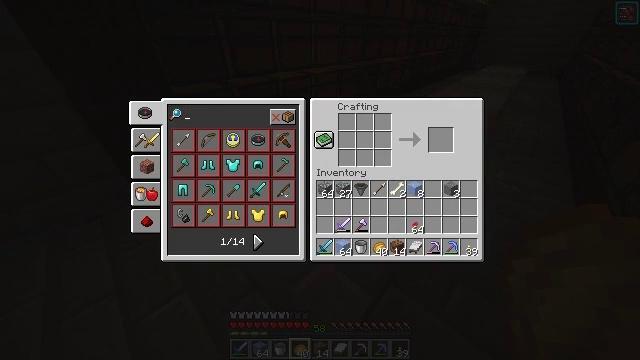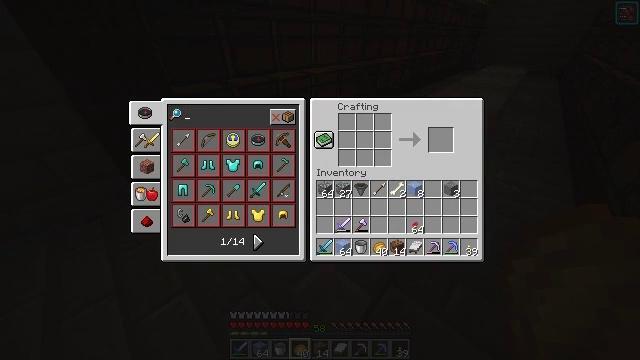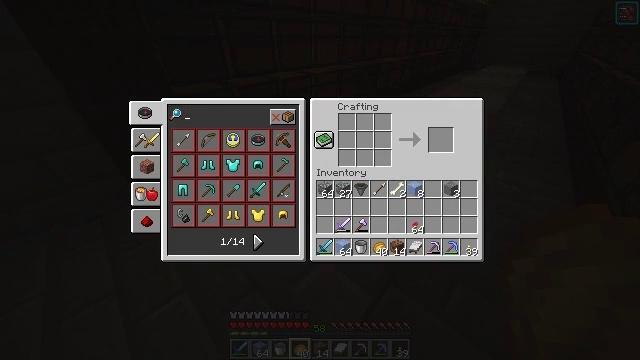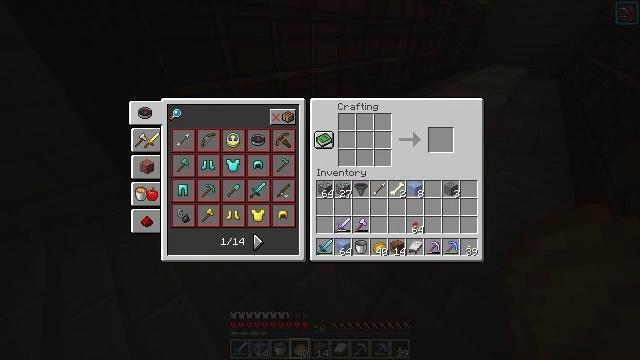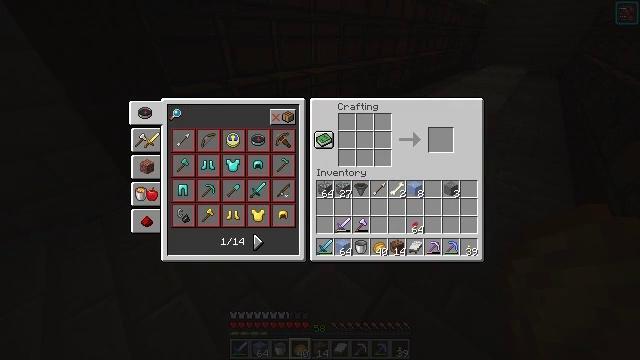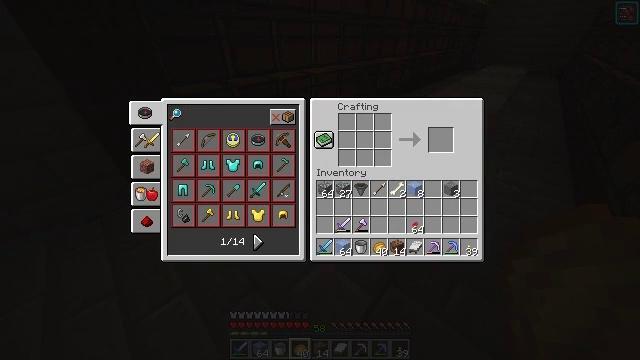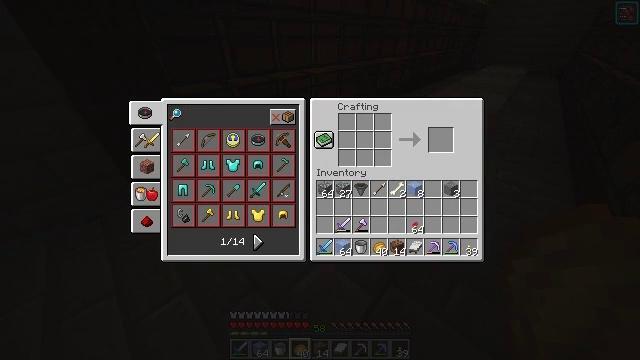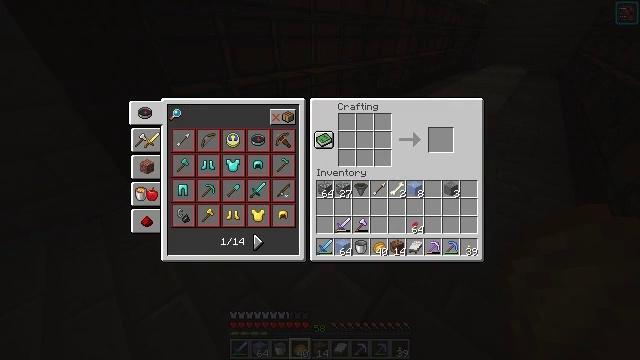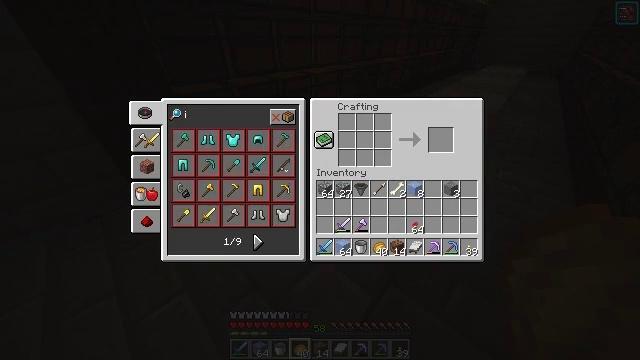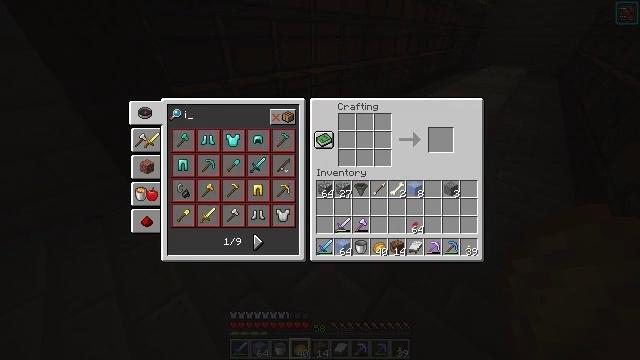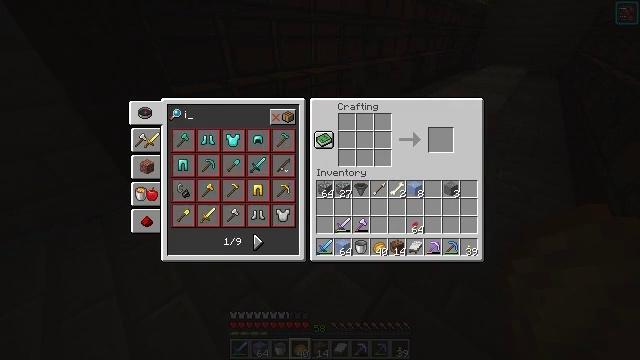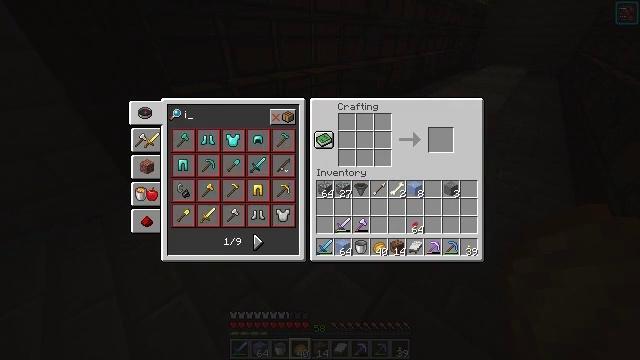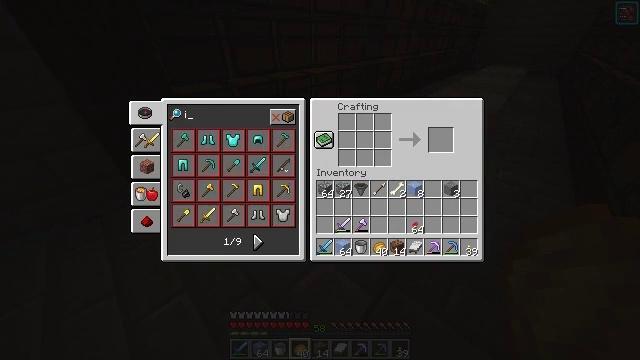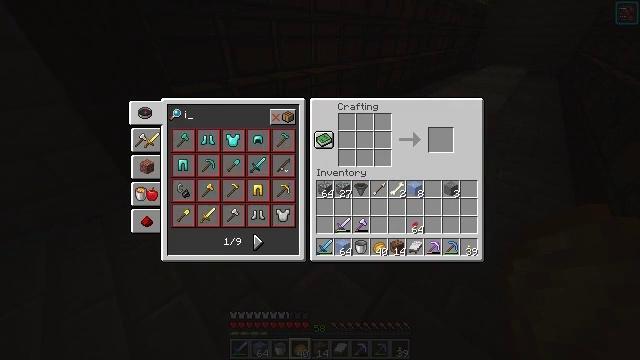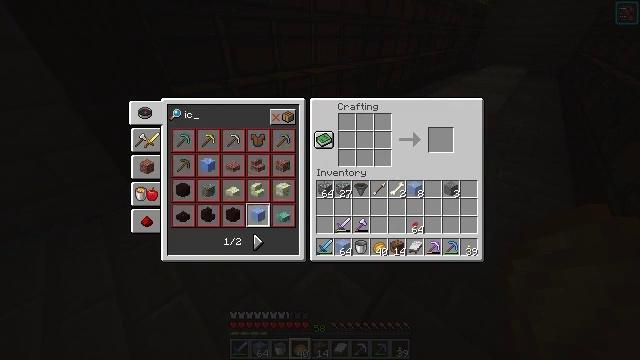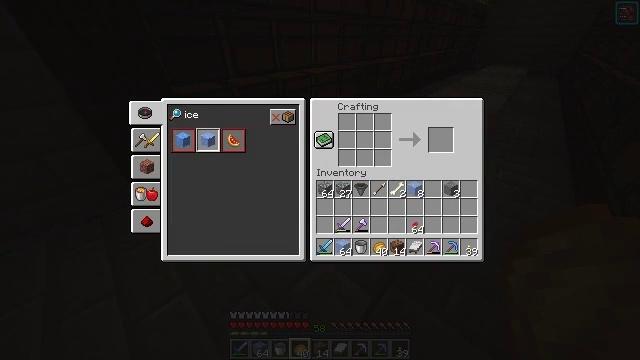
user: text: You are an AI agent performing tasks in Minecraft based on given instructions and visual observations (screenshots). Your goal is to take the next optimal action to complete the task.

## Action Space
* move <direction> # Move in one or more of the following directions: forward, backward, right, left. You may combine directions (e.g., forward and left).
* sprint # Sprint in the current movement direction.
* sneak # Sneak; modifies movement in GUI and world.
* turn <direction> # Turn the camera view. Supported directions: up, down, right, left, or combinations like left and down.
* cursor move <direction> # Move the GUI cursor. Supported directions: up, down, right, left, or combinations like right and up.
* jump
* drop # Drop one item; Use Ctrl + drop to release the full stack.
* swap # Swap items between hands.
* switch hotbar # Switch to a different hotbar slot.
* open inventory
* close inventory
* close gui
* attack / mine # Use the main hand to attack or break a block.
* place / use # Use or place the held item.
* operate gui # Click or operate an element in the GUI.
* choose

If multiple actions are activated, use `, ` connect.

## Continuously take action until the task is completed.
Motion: motion action
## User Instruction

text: Open the crafting table and arrange ice blocks to craft packed ice.
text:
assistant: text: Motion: no_op
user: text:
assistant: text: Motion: no_op
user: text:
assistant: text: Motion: no_op
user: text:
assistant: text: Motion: no_op
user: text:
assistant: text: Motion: no_op
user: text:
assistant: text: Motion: no_op
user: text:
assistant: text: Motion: no_op
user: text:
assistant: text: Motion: no_op
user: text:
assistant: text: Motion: no_op
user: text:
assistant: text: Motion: no_op
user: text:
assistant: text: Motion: no_op
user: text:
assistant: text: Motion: no_op
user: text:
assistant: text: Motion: no_op
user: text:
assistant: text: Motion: no_op
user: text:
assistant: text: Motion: no_op
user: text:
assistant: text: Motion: no_op
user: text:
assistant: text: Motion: no_op
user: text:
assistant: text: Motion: no_op
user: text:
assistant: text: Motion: no_op
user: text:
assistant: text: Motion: no_op
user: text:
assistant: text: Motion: cursor move down
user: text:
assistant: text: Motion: no_op
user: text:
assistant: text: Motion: no_op
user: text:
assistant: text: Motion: no_op
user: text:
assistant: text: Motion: no_op
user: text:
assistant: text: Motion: no_op
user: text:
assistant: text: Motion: no_op
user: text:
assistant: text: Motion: no_op
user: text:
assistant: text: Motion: no_op
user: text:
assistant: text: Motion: sneak